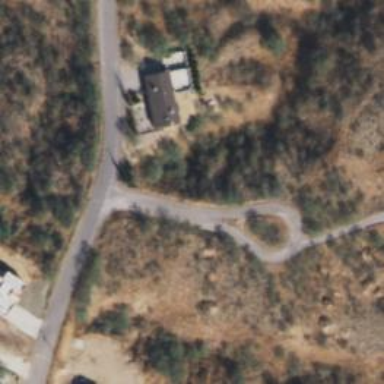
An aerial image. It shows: Residential road.